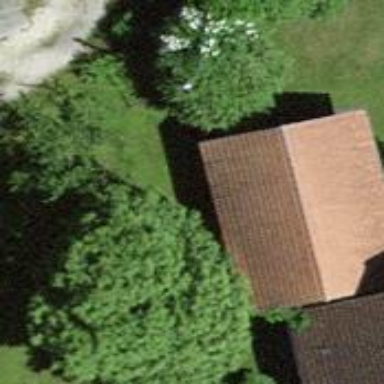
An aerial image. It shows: Garage.